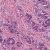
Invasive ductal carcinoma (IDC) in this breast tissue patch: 1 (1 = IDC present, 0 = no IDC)